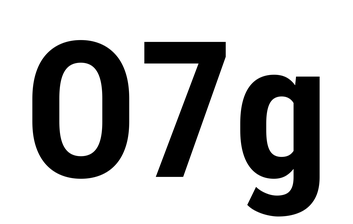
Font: Roboto_Condensed_Bold